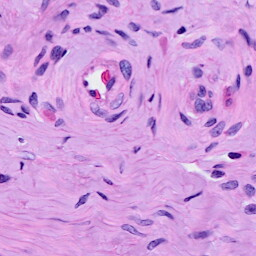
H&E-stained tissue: Cervix